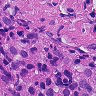
Metastatic tissue present: yes